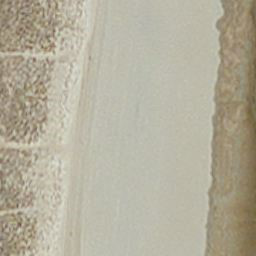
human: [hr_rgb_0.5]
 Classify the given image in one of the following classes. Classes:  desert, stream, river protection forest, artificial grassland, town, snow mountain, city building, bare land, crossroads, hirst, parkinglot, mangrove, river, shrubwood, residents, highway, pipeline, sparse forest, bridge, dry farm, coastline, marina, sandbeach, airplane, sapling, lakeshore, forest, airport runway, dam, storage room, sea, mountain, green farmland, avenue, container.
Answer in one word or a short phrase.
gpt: sandbeach